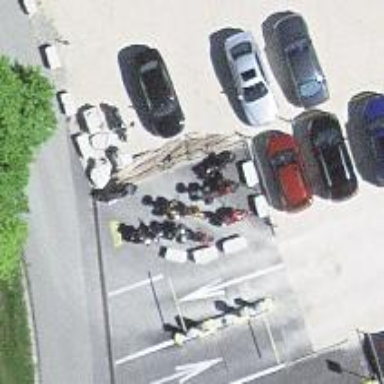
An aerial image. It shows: Block barrier.